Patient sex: M
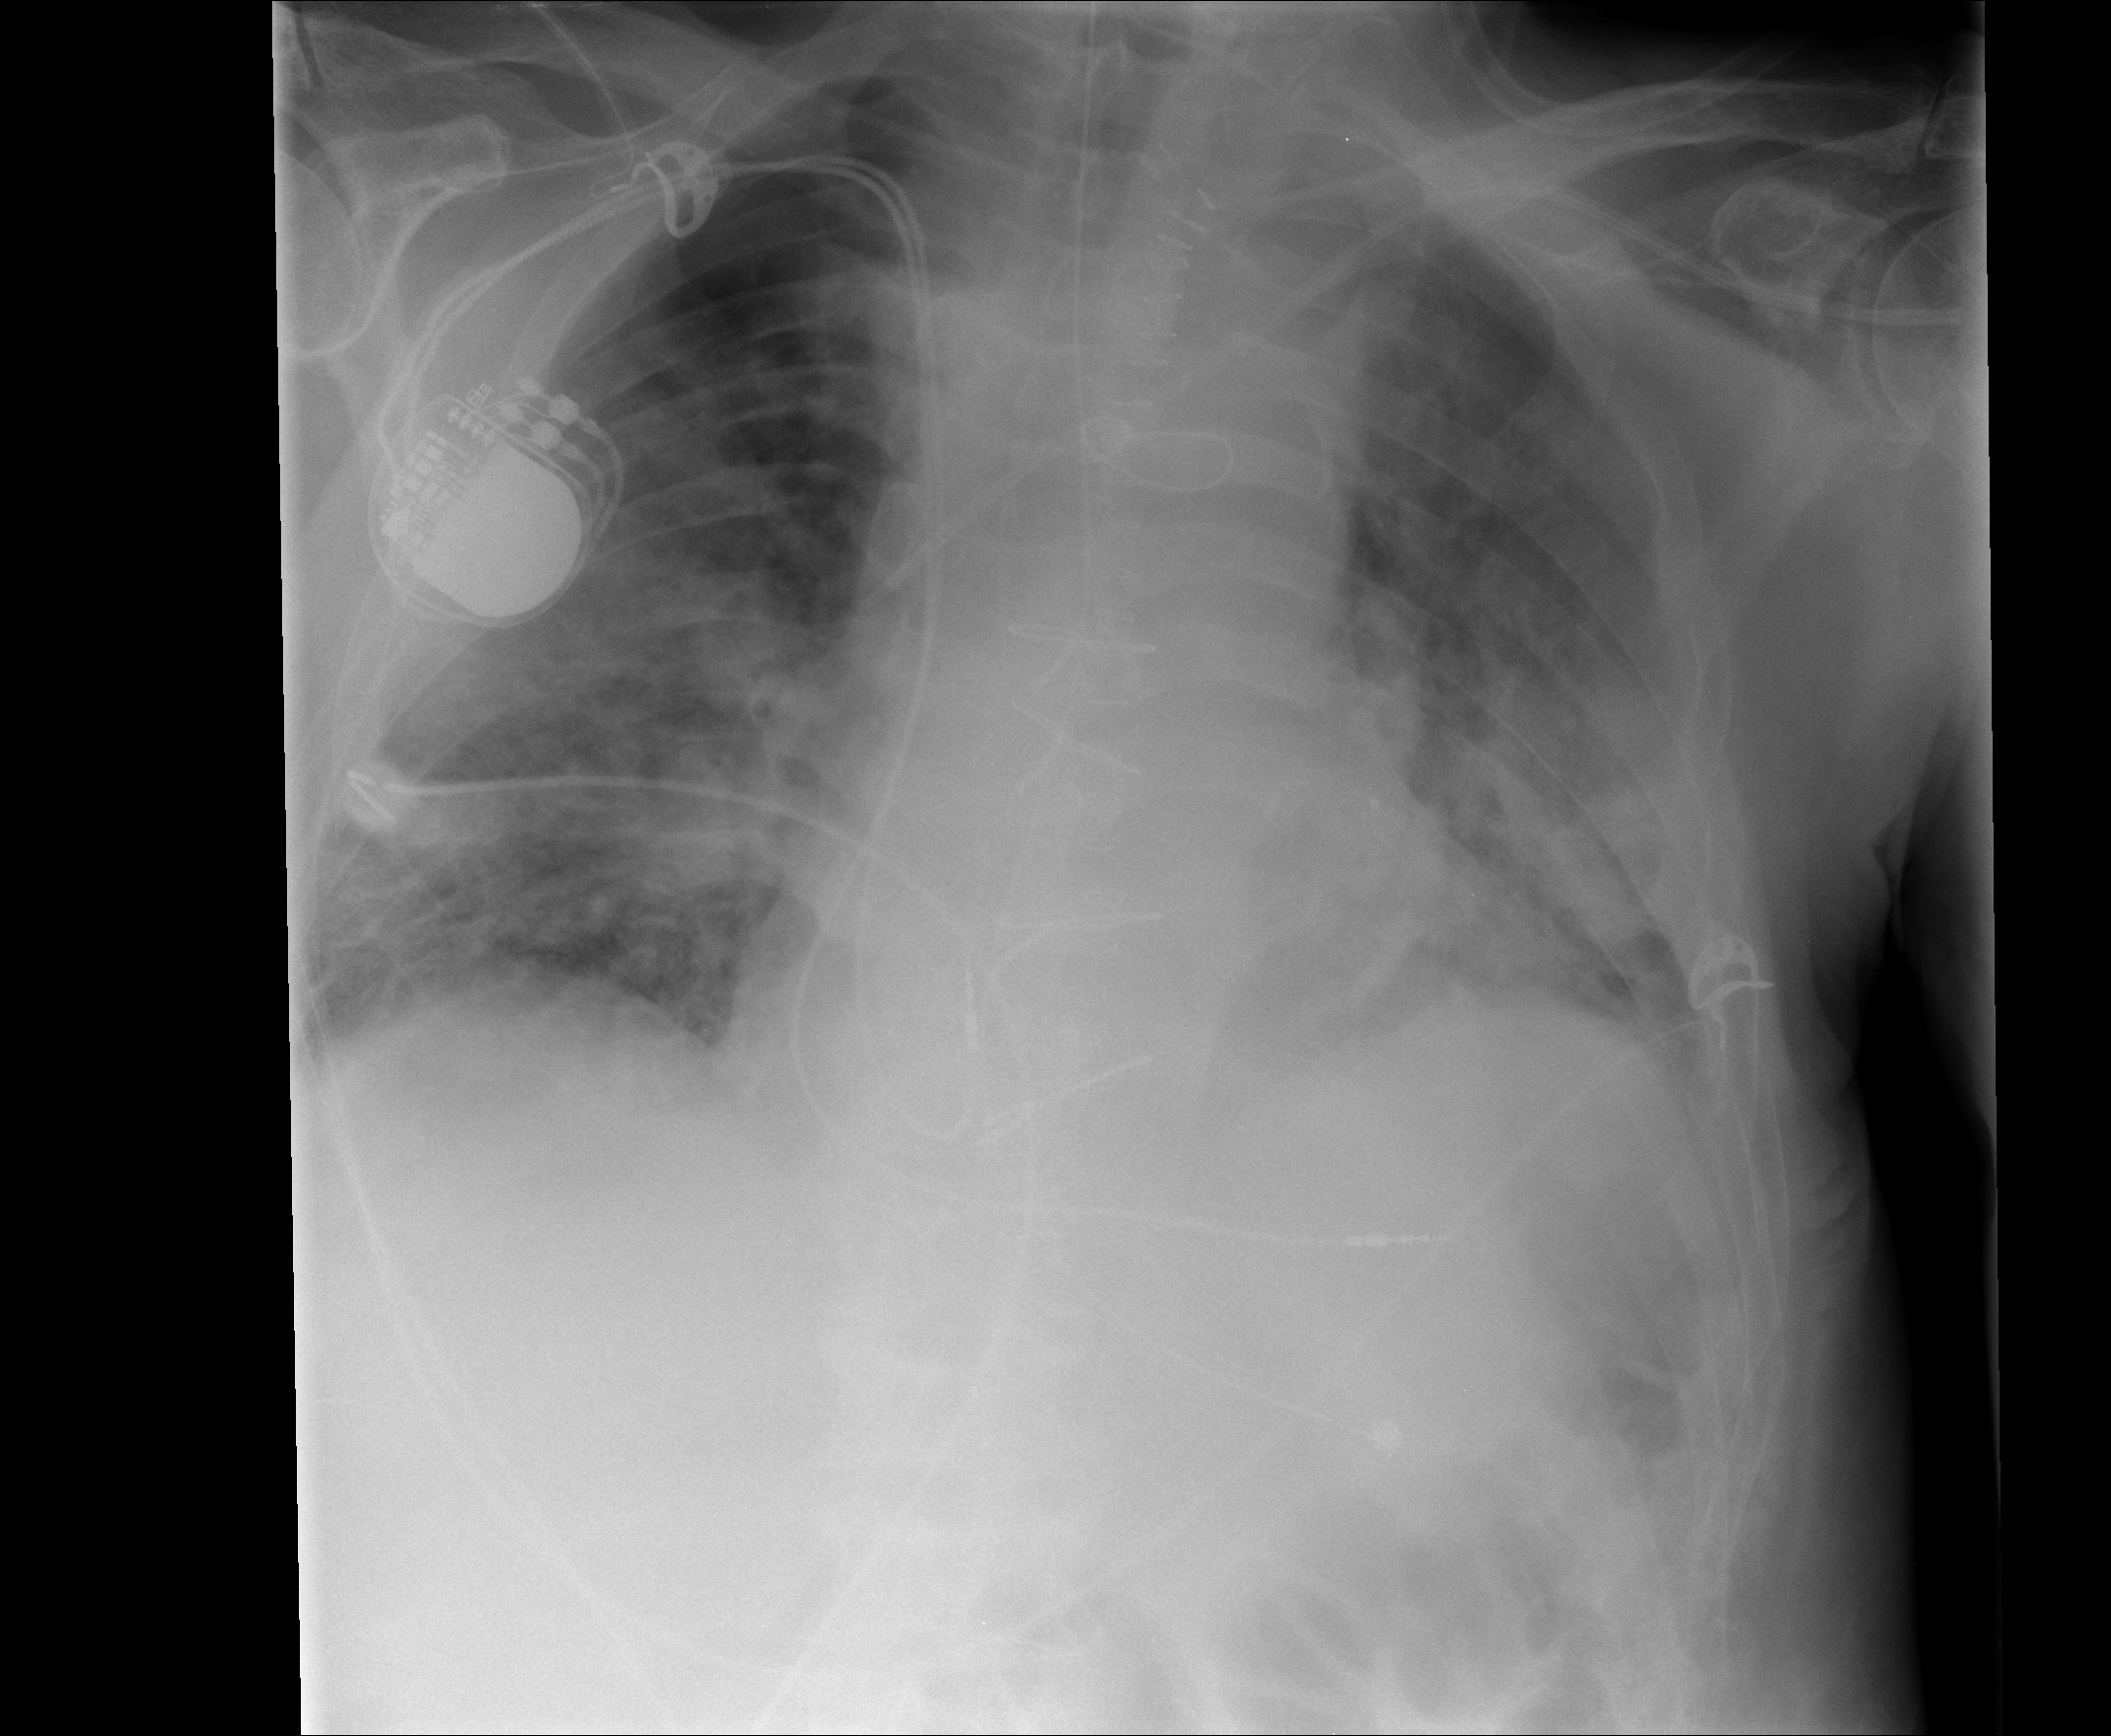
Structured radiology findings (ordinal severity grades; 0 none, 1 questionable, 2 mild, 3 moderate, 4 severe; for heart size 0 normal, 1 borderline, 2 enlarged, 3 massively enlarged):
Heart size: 2
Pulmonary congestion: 2
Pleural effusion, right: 2
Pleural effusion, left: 2
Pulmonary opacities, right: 3
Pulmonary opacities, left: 3
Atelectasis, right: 2
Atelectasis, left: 2